Interaction volume radius: 5 \u00c5
Interaction volume height: 45 \u00c5
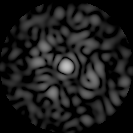
Disorder parameter: 0.8186